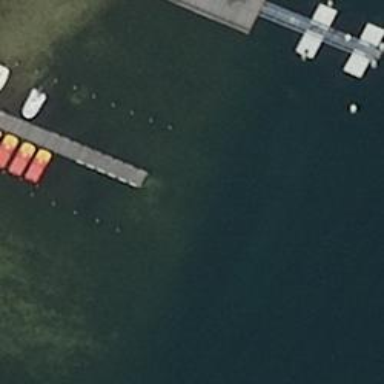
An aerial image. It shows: Man-made pier.